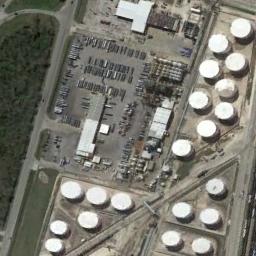
Label: storage tanks